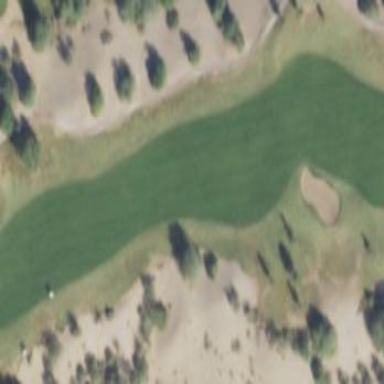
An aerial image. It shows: Rough grassy area used for golf.